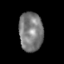
Tissue: skin
Cell type: Epithelial cells
Senescence score: 0.2441
Nuclear area (px): 919
Mean DAPI intensity: 123.466